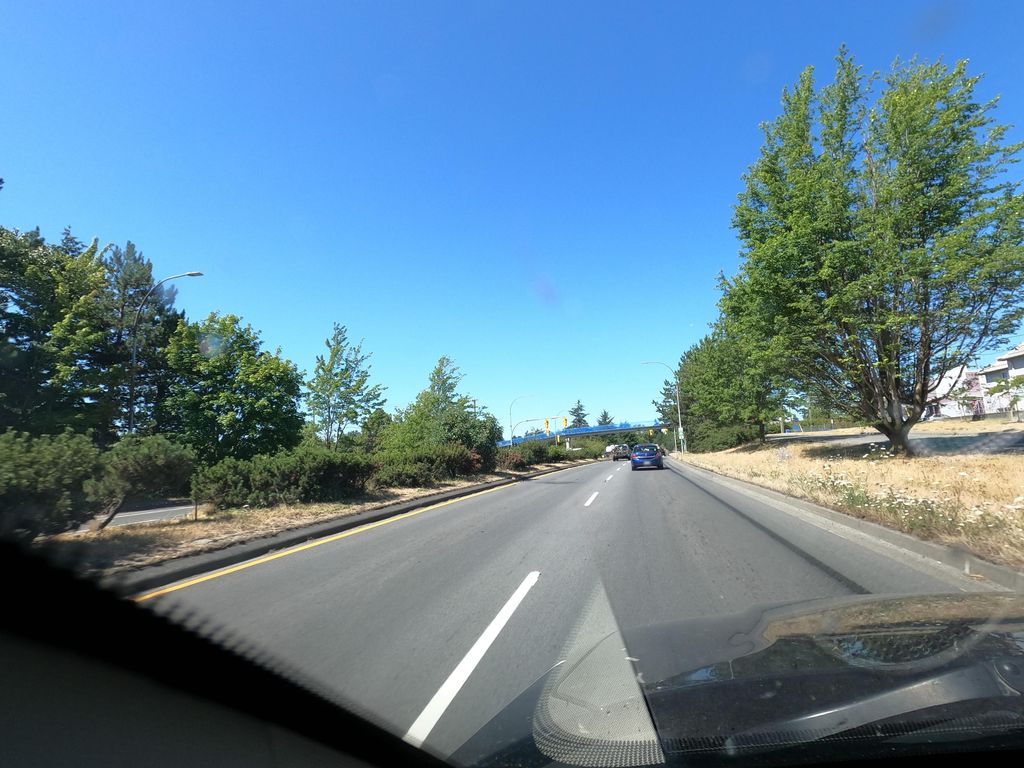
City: victoria